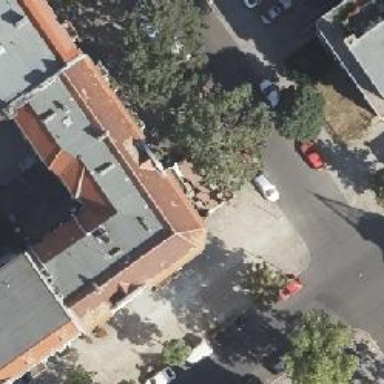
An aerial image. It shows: Restaurant.